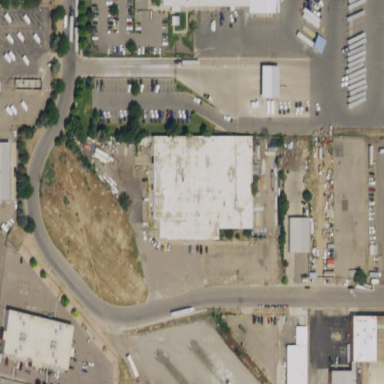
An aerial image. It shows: Industrial building.